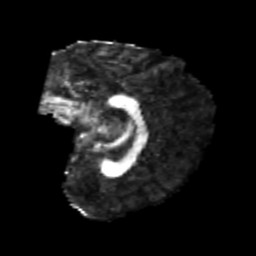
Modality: FA
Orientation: sagittal
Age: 25
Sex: female
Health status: healthy
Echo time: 0.074 s